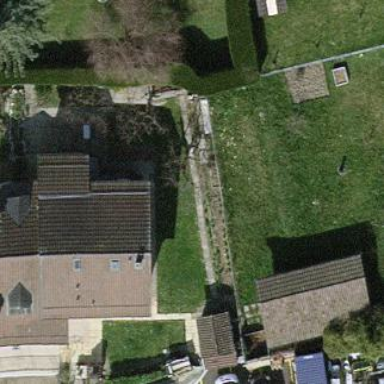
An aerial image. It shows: Detached building with gabled roof.